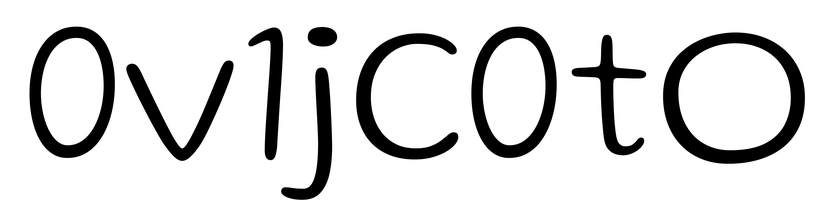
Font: Gluten_ExtraLight